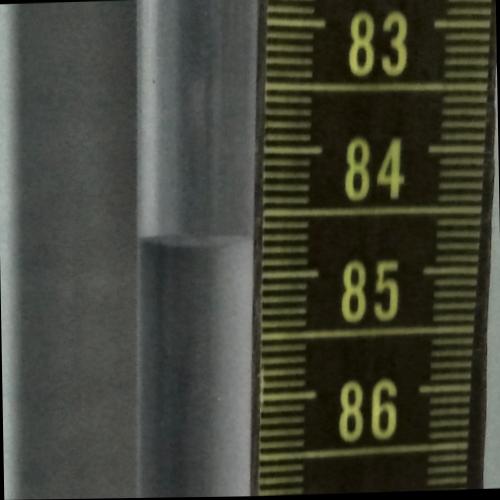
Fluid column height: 84.7 cm